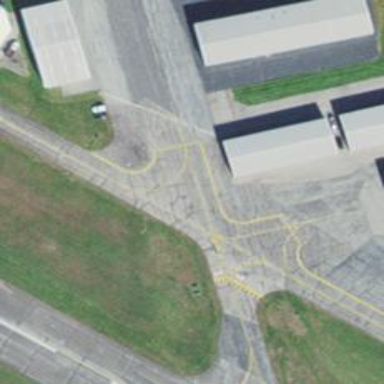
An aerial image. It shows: Asphalt taxiway at the airport.